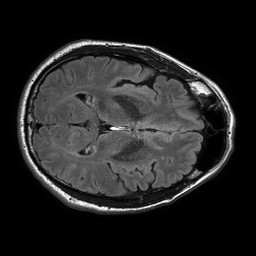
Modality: FLAIR
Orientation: axial
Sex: male
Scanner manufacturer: philips
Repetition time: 11 s
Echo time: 0.125 s